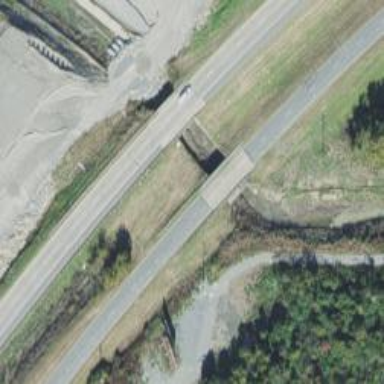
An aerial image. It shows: Secondary road featuring beam bridge.